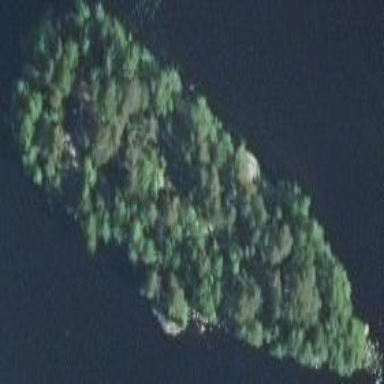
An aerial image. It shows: Islet.